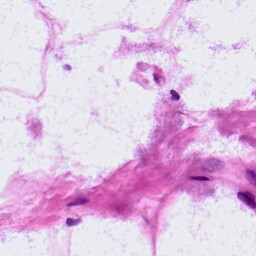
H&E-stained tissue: LymphNode